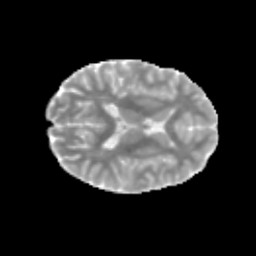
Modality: MD
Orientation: axial
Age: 13
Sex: female
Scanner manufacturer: siemens
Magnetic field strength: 3 T
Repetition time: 3.8 s
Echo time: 0.07 s